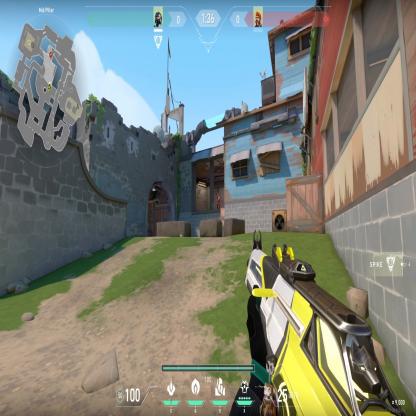
Label: enemy